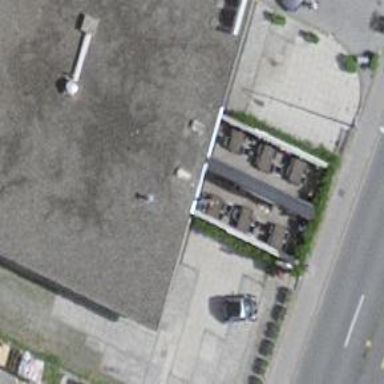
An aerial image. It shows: Bar.